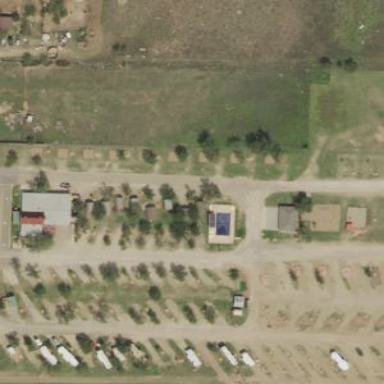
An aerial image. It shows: Caravan site for tourism.